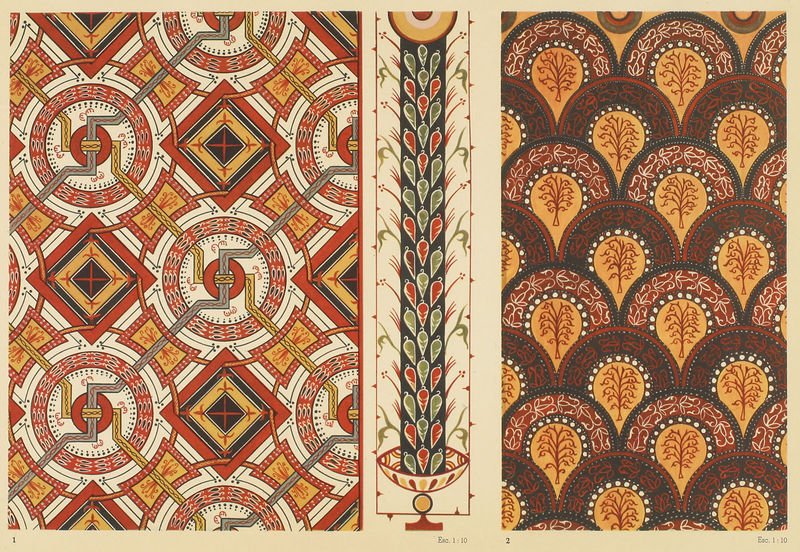
Titel: San Salvador de Valdediós
Standort: Villaviciosa (EU - E - Asturien)
Schlagwörter: baum, blau, blätter, bäume, gelb, grün, blumen, braun, orange, schmuck, schwarz, rot, muster, ornament, wand, band, schale, schüssel, gold, pflanzen, kreis, bogen, graphik, linien, rundbogen, dekoration, bordüre, tapete, floral, ornamente, bögen, buch, ringe, kreuz, orientalisch, linie, druck, lithographie, grafisch, kreise, entwurf, quadrate, rauten, kreuze, geflochten, rundbögen, struktur, lilien, labyrinth, arabeske, hakenkreuz, swastika, buchmalerei, lebensbaum, astwerk, r, ornament muster garbe quadrat kreis, lelch